Теплоизолированная система состоит из двух сосудов, соединенных тонкой теплопроводящей трубкой. Собственной теплоемкостью трубки можно пренебречь, тепловое равновесие в каждом сосуде и вдоль трубки устанавливается гораздо быстрее, чем тепловое равновесие между сосудами.  Теплоемкость тела в сосуде №2 известна: $C_2=1~кДж/{}^\circ\mathrm{C}$. Вы можете задавать начальную температуру сосуда №2 ($T_{20}$, между $0^\circ\mathrm{C}$ и $100^\circ\mathrm{C}$.) и время $t$ после соединения сосудов трубкой. Предложенная вам программа показывает температуру в сосуде №2 в момент времени $t$ (задается в минутах) после соединения сосудов трубкой ($t=0$).
Определите начальную температуру сосуда №1 ($T_{10}$).
Постройте график зависимости теплоемкости сосуда №1 от его температуры.
За какое время температура сосуда №1 увеличится от $T_{10}$ до $T_{10}+20^\circ\mathrm{C}$, если вместо сосуда №2 присоединить трубку к сосуду с постоянной температурой $100^\circ\mathrm{C}$?
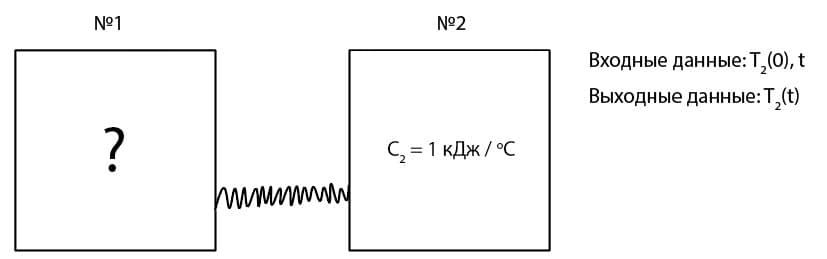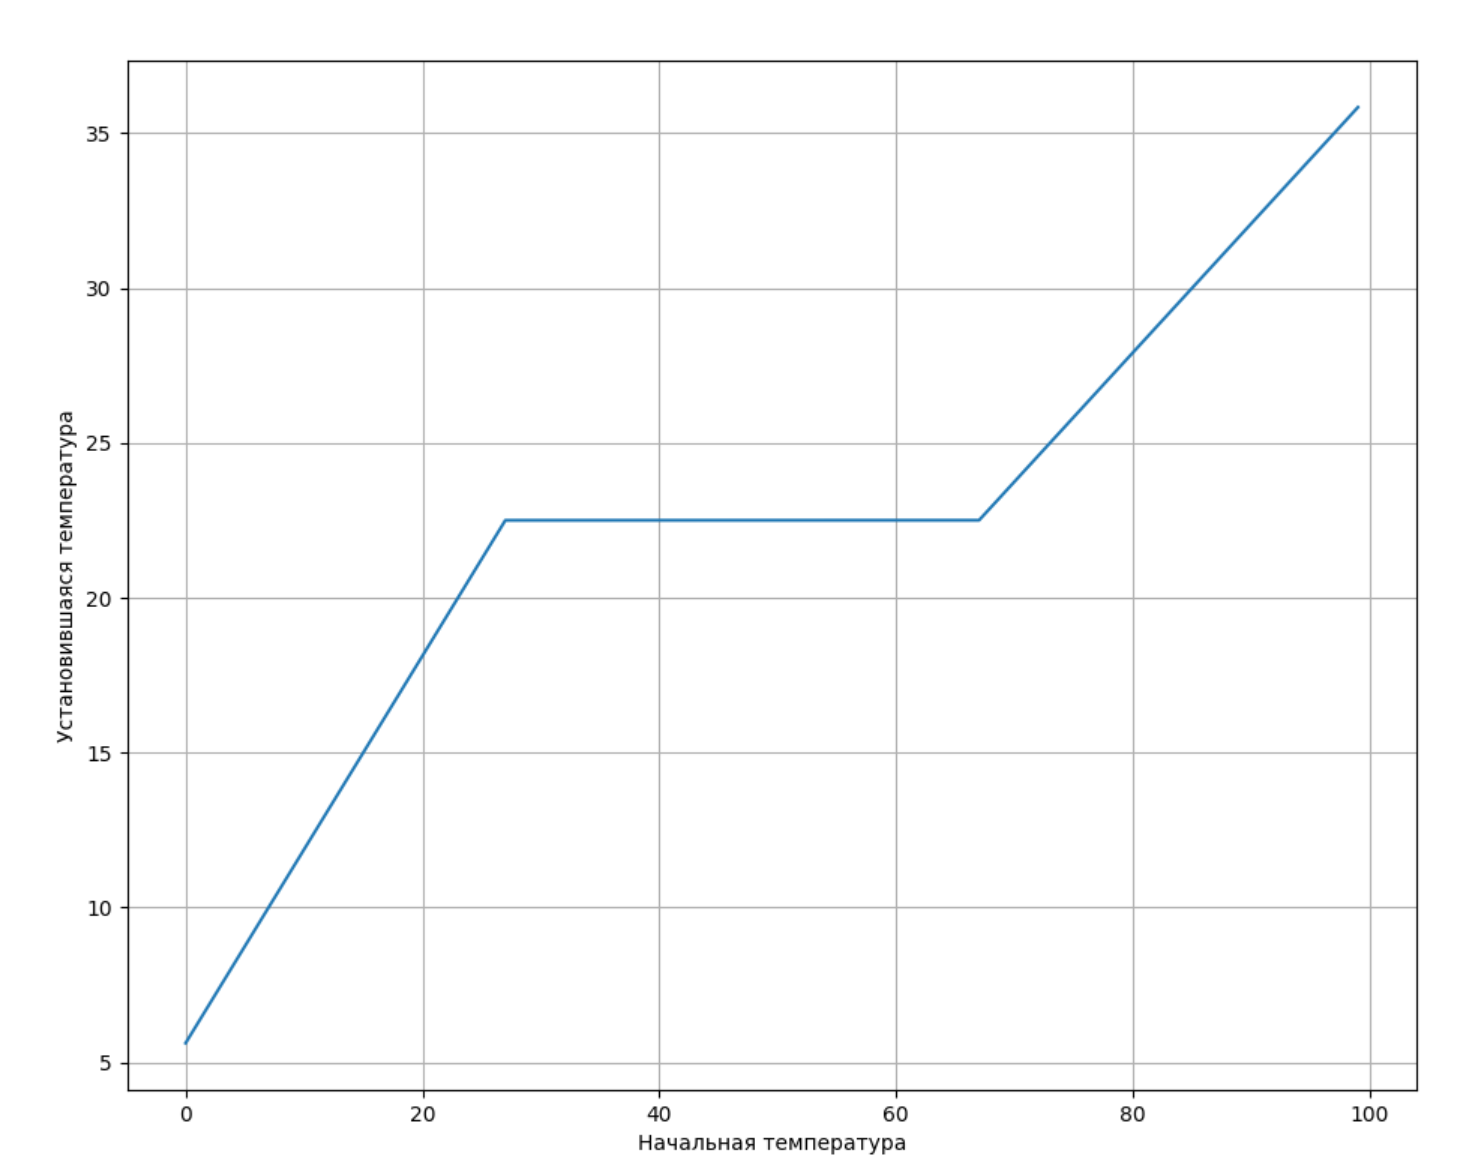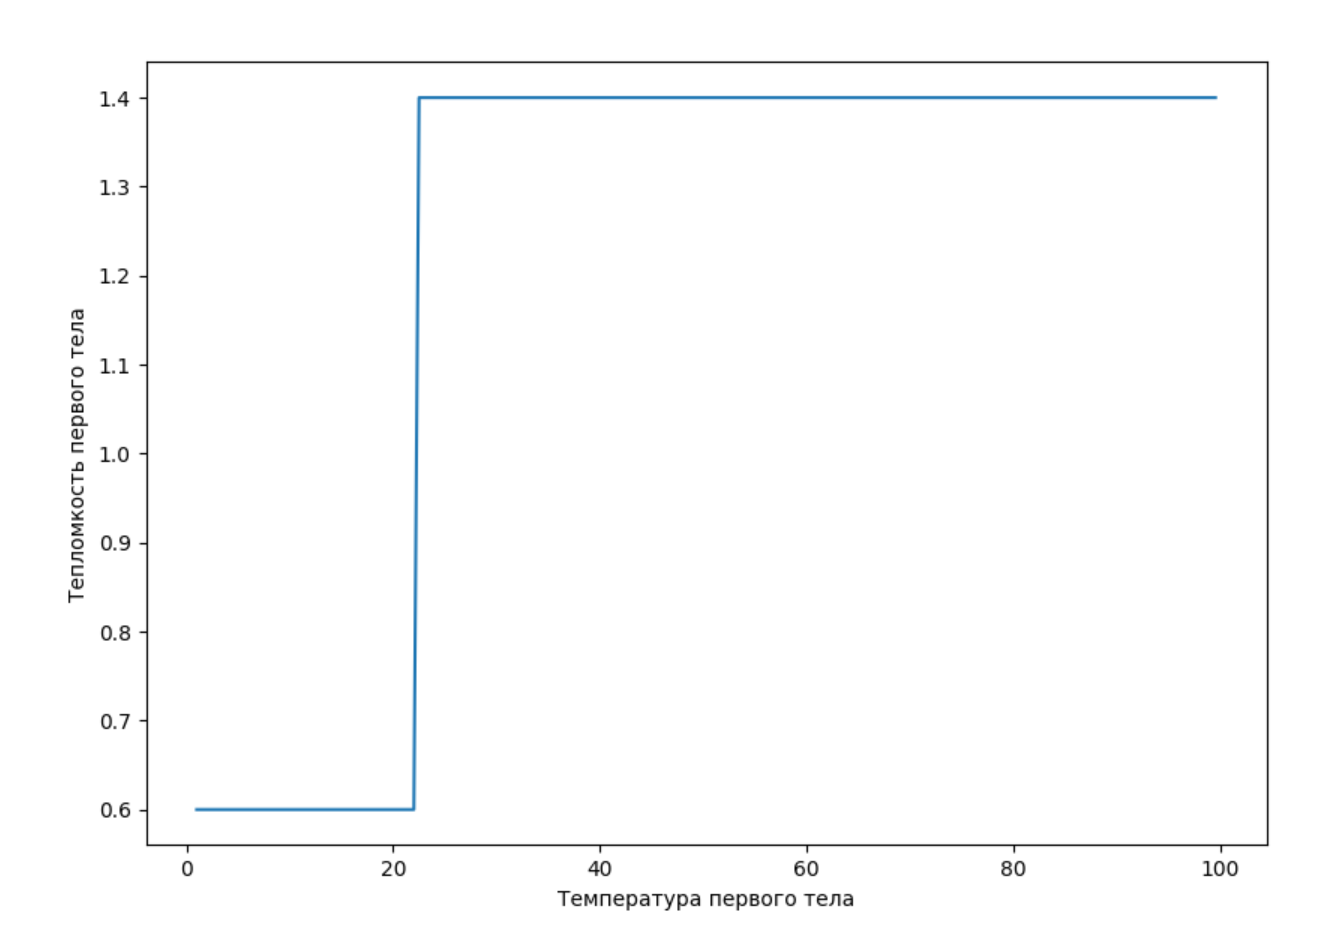
Определите начальную температуру сосуда №1 ($T_{10}$).
Решение: Если $T_{20}$ больше $T_{10}$, то $T_{2}$ будет падать, если $T_{20}$ меньше $T_{10}$ - будет расти. Таким образом можно численным методом определить $T_{10}$. $T_{10} = 15^\circ C$

Постройте график зависимости теплоемкости сосуда №1 от его температуры.
Решение: Исследуем зависимость конечной $T_{2}$ от $T_{20}$. Мы получим кусочно-линейный график. При повышении $T_{20}$ мы можем увидеть, как себя будет вести $C_1$: Малое изменение $dT_{20}$ можно рассматривать, как добавление в систему энергии $С_{2}dT_{20}$, которая равномерно распределяется между 1-м и 2-м телами: $(С_{1}+С_{2})dT_{2кон}$, отсюда: $$С_{1} = С_{2}\cdot(\frac{dT_{2кон}}{dT_{20}})^{-1}-1)$$  Из этого графика, можно сделать следующие выводы: 1.) При температуре $22.5^\circ C$ происходит некий фазовый переход. Теплота необходимая для полного осуществления перехода равна $С_{2}\Delta T_2 = 40 Дж$ 2.) При температуре ниже $22.5^\circ C$ теплоёмкость $С_{1} = 0.6 \frac{кДж}{К}$ 3.) При температуре ниже $22.5^\circ C$ теплоёмкость $С_{1} = 1.4 \frac{кДж}{К}$

За какое время температура сосуда №1 увеличится от $T_{10}$ до $T_{10}+20^\circ\mathrm{C}$, если вместо сосуда №2 присоединить трубку к сосуду с постоянной температурой $100^\circ\mathrm{C}$?
Решение: Определим коэффициент теплопроводности $\alpha$. Для этого исследуем зависимость $T_{2}$ при $T_{20}$$T_1 = T_{10}+\frac{C_2}{C_1}\cdot (T_{20}-T_1)$$ $$\alpha\cdot \frac{C_2+C_1}{C_1}\cdot T_2 - (T_{10}+ \frac{C_2}{C_1}\cdot T_{20}) = C_2 \cdot \frac{dT_2}{d\tau}$$ $$T_2 - \frac{C_2T_{20}+C_1T_{10}}{C_2 + C_1}=(T_{20} - \frac{C_2T_{20}+C_1T_{10}}{C_2 + C_1})\cdot e^{-\frac{\alpha(C_2+C_1)}{C_1+C_2}\tau} $$ $$\alpha\frac{(C_2+C_1)}{C_1+C_2}\tau = \ln(\frac{T_{20} - \frac{C_2T_{20}+C_1T_{10}}{C_2 + C_1}}{T_{2} - \frac{C_2T_{20}+C_1T_{10}}{C_2 + C_1}})$$ Из данной зависимости можно определить $\alpha = 0.1 \frac{кДж}{К\cdot мин}$. При нагревании первого тела от $15^\circ C$ до $35^\circ C$ первое тело проходит 3 стадии: Нагревание до фазового перехода, нагревание после фазового перехода и фазовый переход. Определим $\tau_i$: 1.) Используем формулу, описанную выше, подставив туда $C_2 = \infty , С_{1} = 0.6 \frac{Дж}{К}$ $\tau_1 = 0.55 \space мин$ 2.) Используем формулу, описанную выше, подставив туда $C_2 = \infty , С_{1} = 1.4 \frac{Дж}{К}$ $\tau_1 = 2.46 \space мин$ 3.) $\tau_3 = \frac{Q}{\alpha (100 - T_{перехода})} = 5.16 \space мин$ $\tau_{полн} = 8.17 \space мин$ $\textbf{Альтернативное решение:}$ Найти $\alpha$ можно иначе, не используя теплоемкость тела $C_1$. Рассмотрим, например, как скорость убывания температуры в начальный момент времени зависит от начальной температуры второго тела: $$ C_2 \dot{T_2}(0) = -\alpha (T_{20} - T_{10}) $$ Эта зависимость линейна и из углового коээфициента графика $\dot{T_2}(0)$ от $T_{20}$ можно определить $\alpha / C_2$, а значит и $\alpha$. Зная $\alpha$, можно, теоретически, определить теплоемкость тела №1, рассматривая зависимость температуры $T_2$ от времени. Для этого из системы $$C_1 \dot{T_1} = \alpha (T_2 - T_1) \\ C_2 \dot{T_2} = -\alpha (T_2 - T_1) $$ можно получить $$ T_1 = T_2 + \frac{C_2}{\alpha} \dot{T_2} \\ C_1 = - \frac{ {C_2 \dot{T_2} } }{ {\dot{T_2} + \frac{C_2}{\alpha} \ddot{T_2}} } $$ В правой части выражений все величины известны. Если по формуле $$\ddot{T_2} \approx \frac{{T_2(t+\Delta t)+T_2(t-\Delta t)-2T_2(t)} }{ {(\Delta t)^2}} $$ вычислить $\ddot{T}_2$, то величина числителя окажется сравнимой с ошибкой округления выводимых программой данных. Из-за этих ошибок вычислить значение $\ddot{T_2}$ с достаточной точностью невозможно, поэтому, на практике, такое решение не приводит к правильному ответу.
Темы:
PE, Термодинамика, Теплоемкость, Теплопроводность, 2021, Сборы XY, Y, Нестационарность